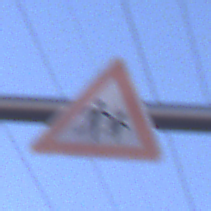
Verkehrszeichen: KinderLinks
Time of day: SunriseSunset
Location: Outdoor (Nature)
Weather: Clear
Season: NotSpecified
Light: Natural